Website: bh-photo
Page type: review-order
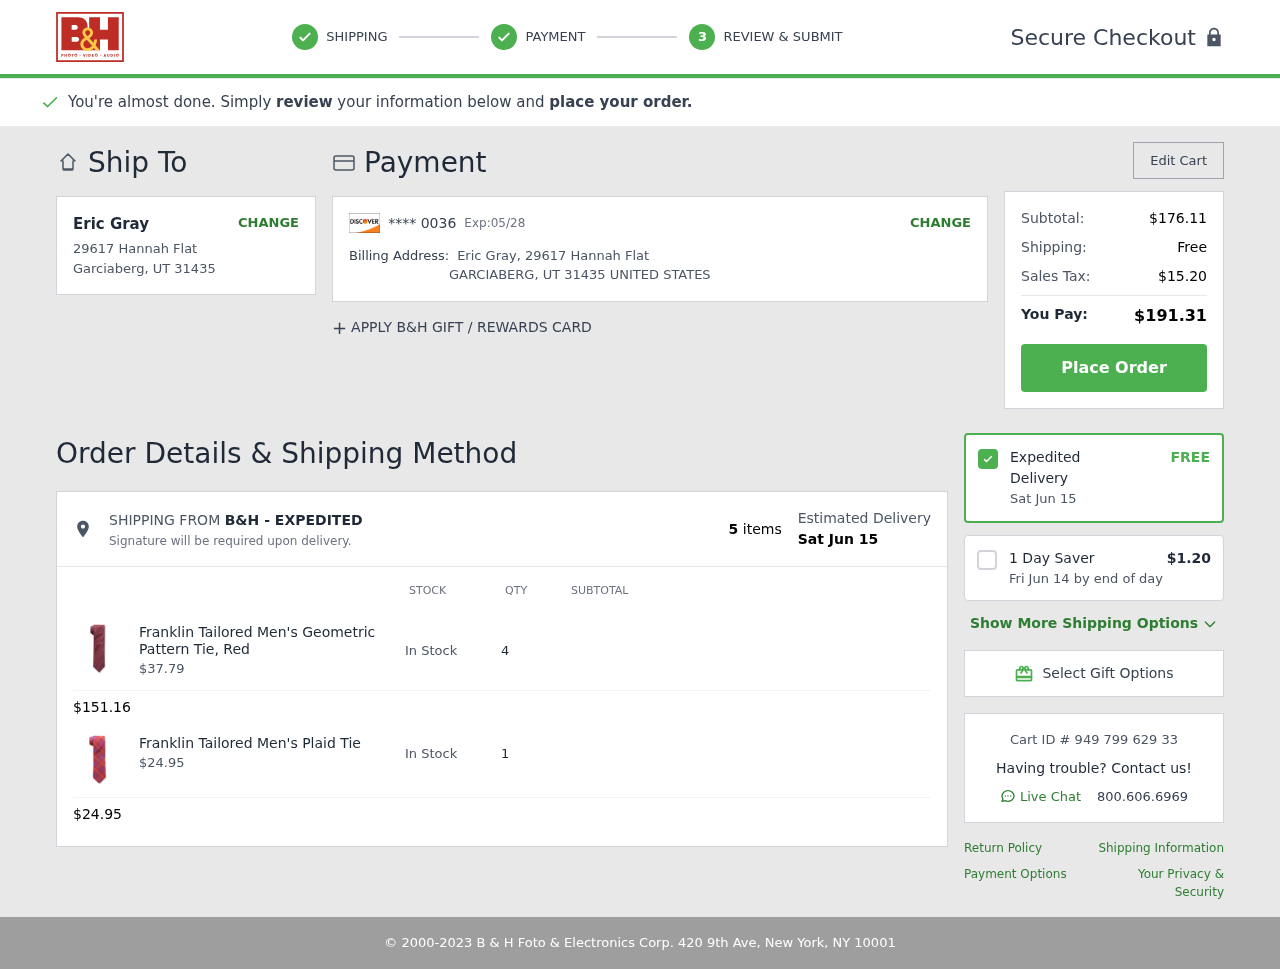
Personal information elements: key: PII_CARD_EXPIRY
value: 05/28
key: PII_CARD_LAST4
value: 0036
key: PII_CITY
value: Garciaberg
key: PII_COUNTRY
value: UNITED STATES
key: PII_FULLNAME
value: Eric Gray
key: PII_POSTCODE
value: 31435
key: PII_STATE_ABBR
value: UT
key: PII_STREET
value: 29617 Hannah Flat
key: PII_STREET2
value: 29617 Hannah Flat
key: PII_FULLNAME2
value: Eric Gray
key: PII_CITY2
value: GARCIABERG
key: PII_STATE_ABBR2
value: UT
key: PII_POSTCODE_FULL
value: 31435
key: PII_POSTCODE_NUMERIC
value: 31435
Product elements: key: PRODUCT1_NAME
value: Franklin Tailored Men's Geometric Pattern Tie, Red
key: PRODUCT1_PRICE
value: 37.79
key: PRODUCT1_QUANTITY
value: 4
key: PRODUCT2_NAME
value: Franklin Tailored Men's Plaid Tie
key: PRODUCT2_PRICE
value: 24.95
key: PRODUCT2_QUANTITY
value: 1
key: PRODUCT1_SUBTOTAL
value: $151.16
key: PRODUCT2_SUBTOTAL
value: $24.95
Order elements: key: ORDER_SUBTOTAL
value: $176.11
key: ORDER_SHIPPING_COST
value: Free
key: ORDER_TAX
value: $15.20
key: ORDER_TOTAL
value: $191.31
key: ORDER_NUM_ITEMS
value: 5 items
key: ORDER_DELIVERY_DATE
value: Sat Jun 15
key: ORDER_DELIVERY_DATE2
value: Sat Jun 15
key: ORDER_DELIVERY_DATE_ALT
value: Fri Jun 14 by end of day
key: ORDER_EXPEDITED_SHIPPING
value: $1.20
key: ORDER_ID
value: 949 799 629 33